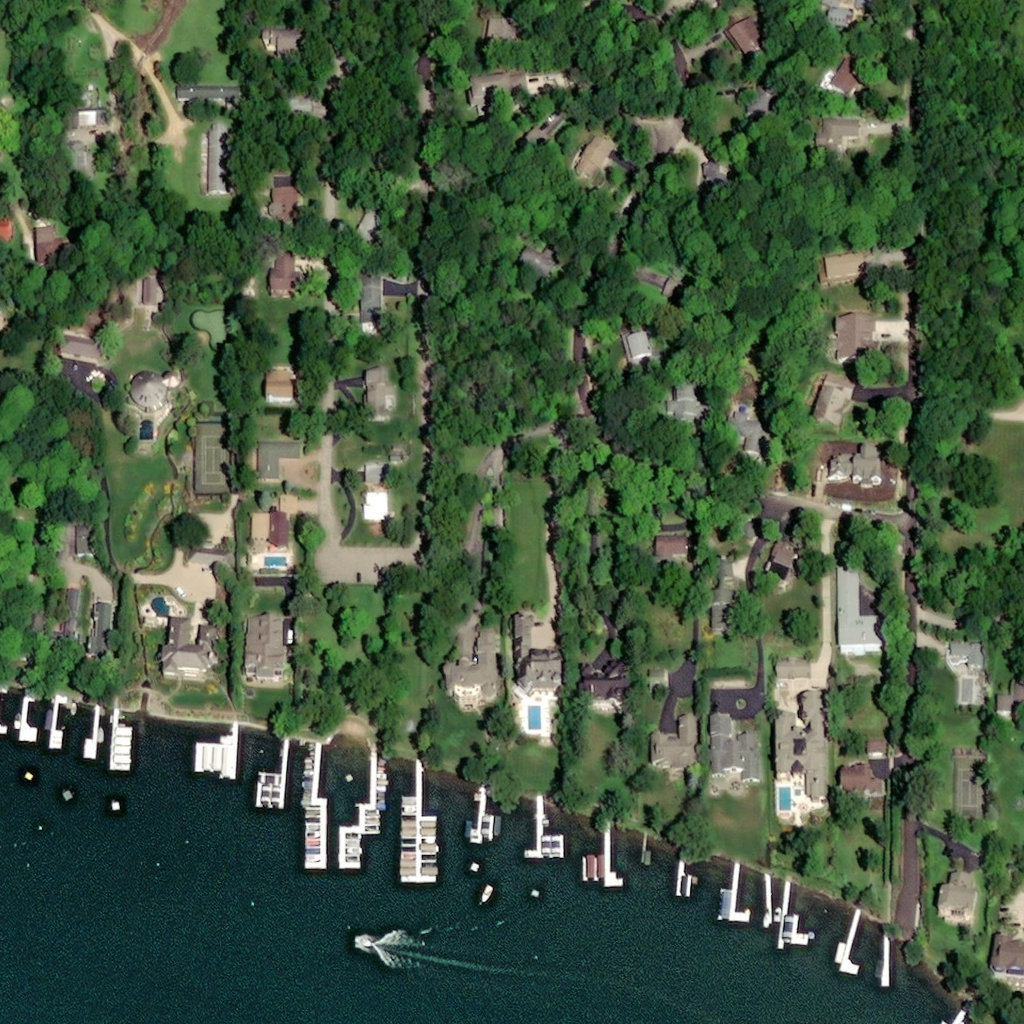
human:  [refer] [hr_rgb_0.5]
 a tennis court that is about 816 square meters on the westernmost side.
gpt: <box>[[18, 40, 23, 48, 0]]</box>

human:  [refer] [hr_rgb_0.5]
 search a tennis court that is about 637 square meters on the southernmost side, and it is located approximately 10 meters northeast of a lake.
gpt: <box>[[93, 73, 96, 80, 0]]</box>

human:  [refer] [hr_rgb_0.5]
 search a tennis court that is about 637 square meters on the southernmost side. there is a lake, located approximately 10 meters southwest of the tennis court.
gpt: <box>[[93, 73, 96, 80, 0]]</box>